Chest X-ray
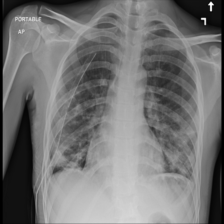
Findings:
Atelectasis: negative
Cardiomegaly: negative
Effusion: negative
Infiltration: negative
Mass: negative
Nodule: positive
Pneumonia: negative
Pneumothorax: positive
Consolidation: negative
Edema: negative
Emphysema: negative
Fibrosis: negative
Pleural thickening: negative
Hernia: negative